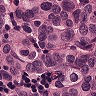
Metastatic tissue present: yes